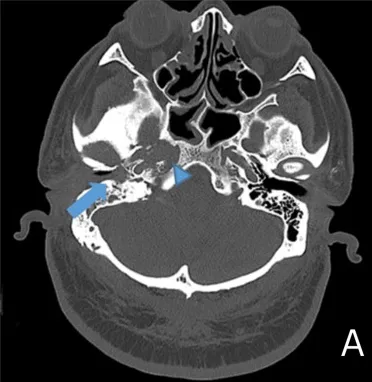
(a) Axial contrast-enhanced CT image in the bone window shows erosions at the floor of the osseous right external auditory canal (arrow) with erosions at the condylar head of the right mandible and mandibular fossa (arrowhead).
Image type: radiology (ct)